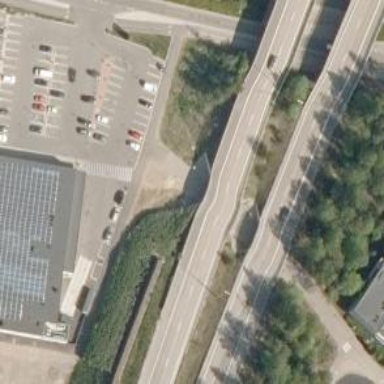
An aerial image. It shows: Asphalt cycleway.